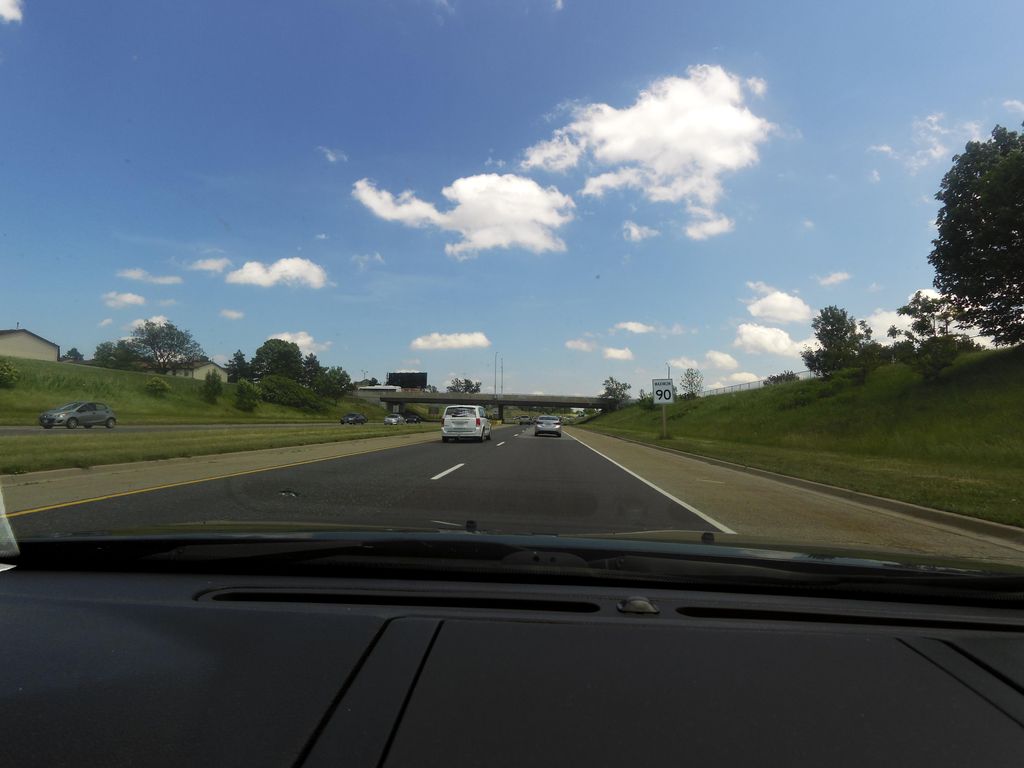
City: hamilton